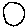
Label: moon